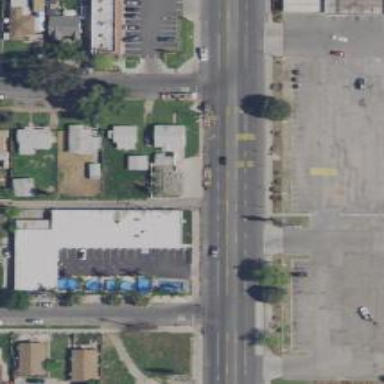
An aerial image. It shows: Alley classified as service road.